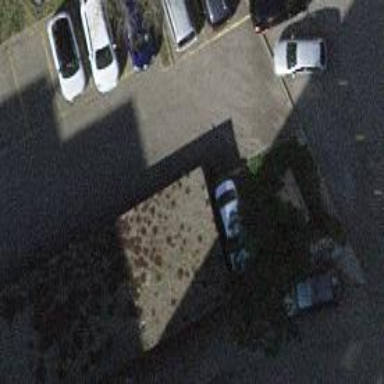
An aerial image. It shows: Group of garages.